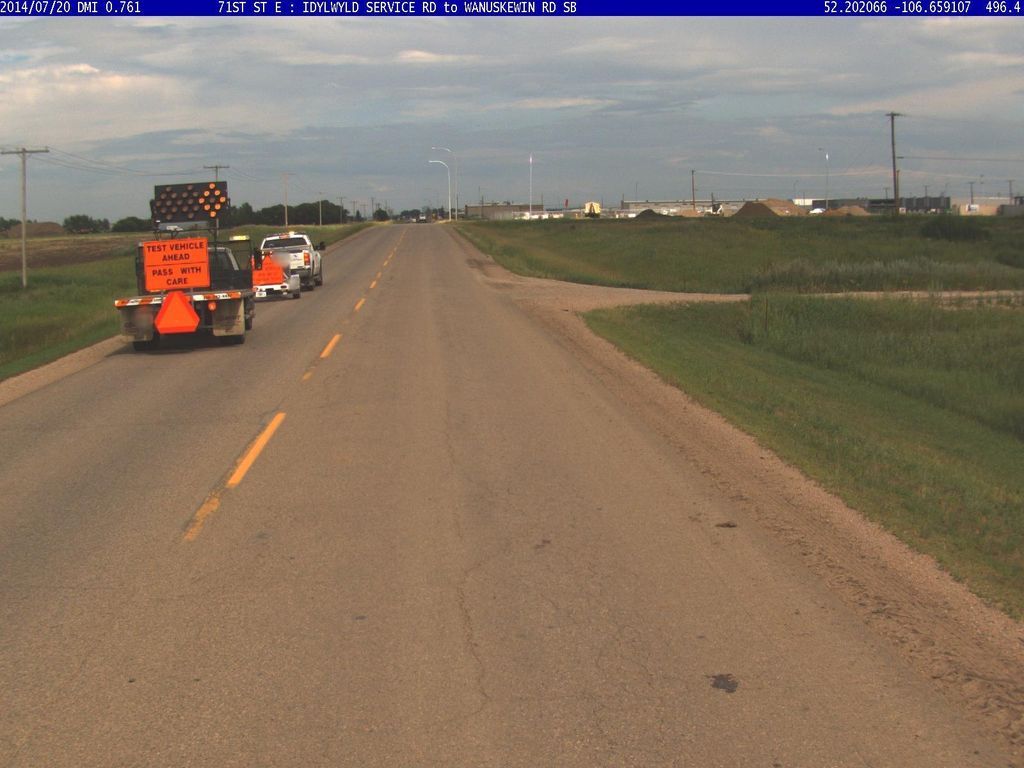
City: saskatoon